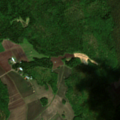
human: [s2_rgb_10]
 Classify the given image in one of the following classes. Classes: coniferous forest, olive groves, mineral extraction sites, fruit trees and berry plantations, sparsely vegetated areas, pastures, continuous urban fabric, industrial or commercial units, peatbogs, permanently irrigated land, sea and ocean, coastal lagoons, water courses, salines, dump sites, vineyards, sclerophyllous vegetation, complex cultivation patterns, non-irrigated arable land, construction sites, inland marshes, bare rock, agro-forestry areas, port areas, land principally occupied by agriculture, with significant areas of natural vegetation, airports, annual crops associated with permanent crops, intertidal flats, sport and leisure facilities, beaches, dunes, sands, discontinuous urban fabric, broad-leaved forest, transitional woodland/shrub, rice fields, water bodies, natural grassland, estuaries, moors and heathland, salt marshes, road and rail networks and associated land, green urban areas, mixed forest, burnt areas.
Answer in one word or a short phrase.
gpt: non-irrigated arable land, land principally occupied by agriculture, with significant areas of natural vegetation, mixed forest